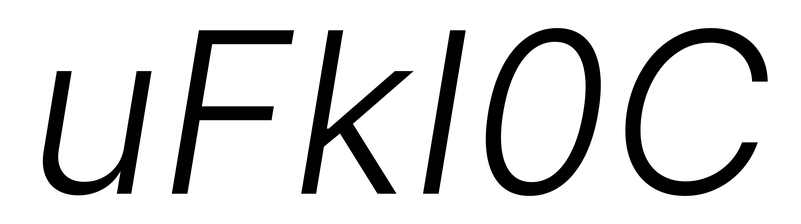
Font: Inter-Italic_Light_Italic